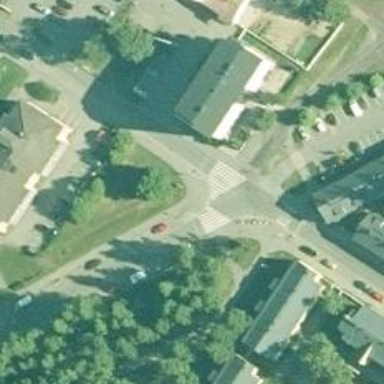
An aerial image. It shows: Road with "give way" sign.